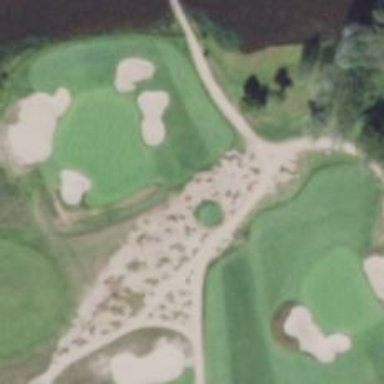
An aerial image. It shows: Path used for both walking and golf.